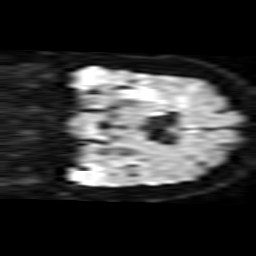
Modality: TRACE
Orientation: coronal
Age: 82
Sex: female
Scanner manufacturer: philips
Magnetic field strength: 1.5 T
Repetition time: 4.817 s
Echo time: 0.07764 s